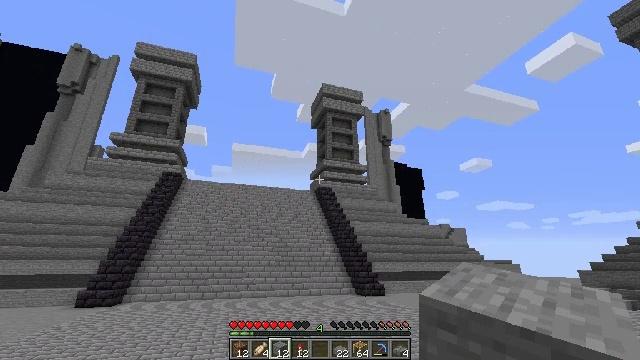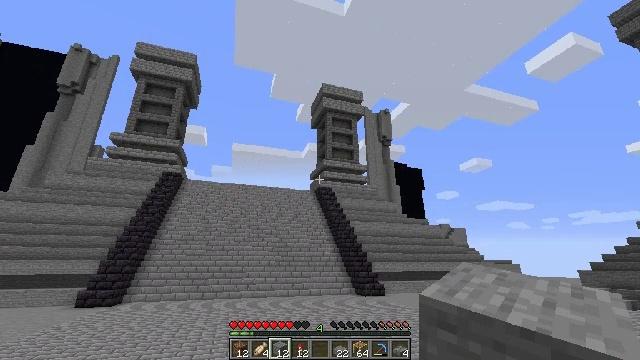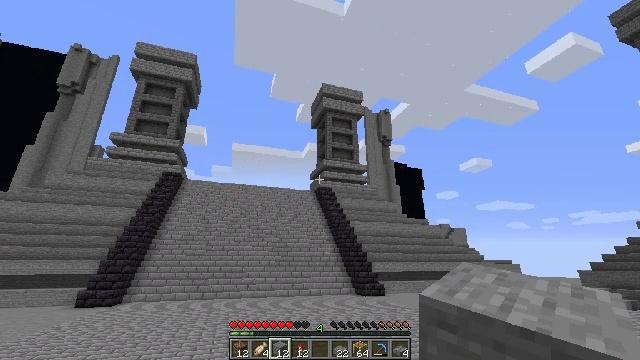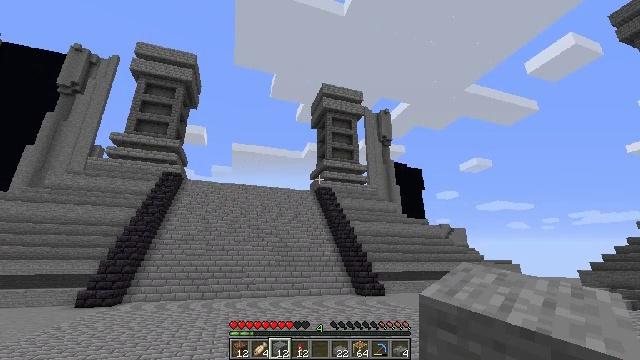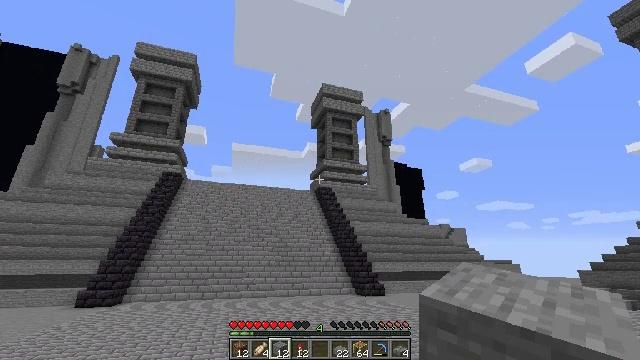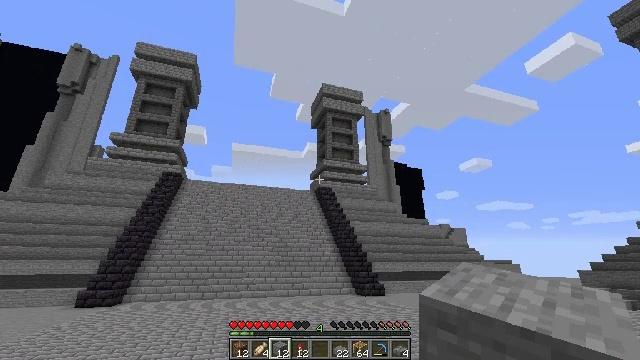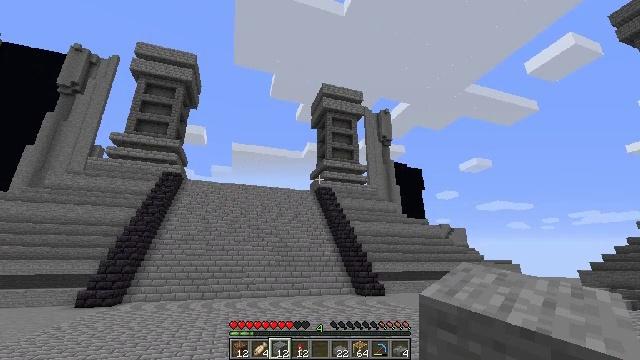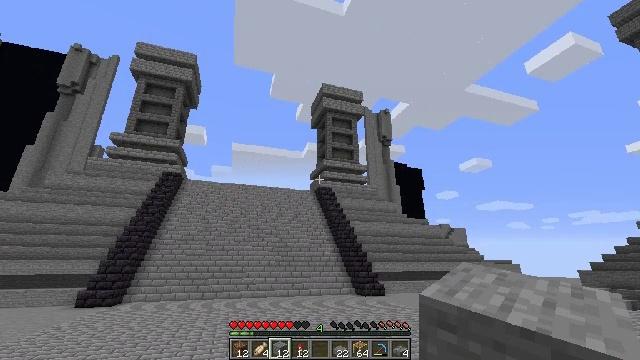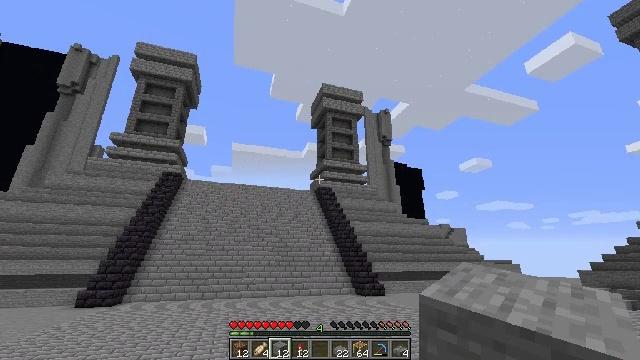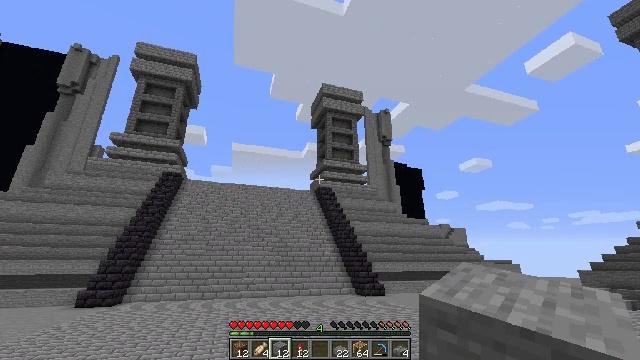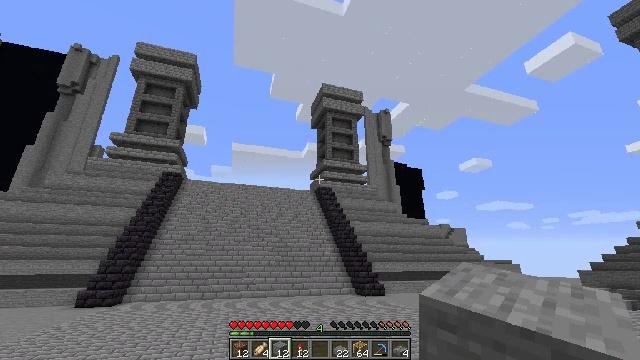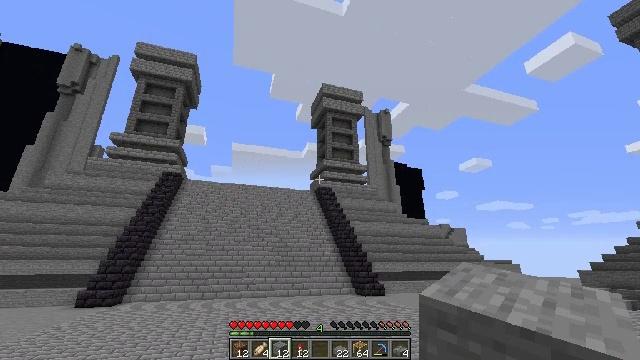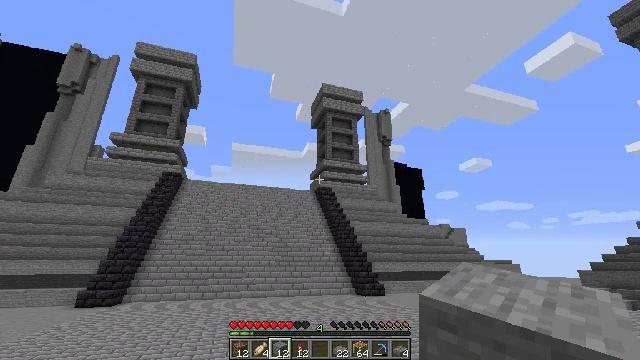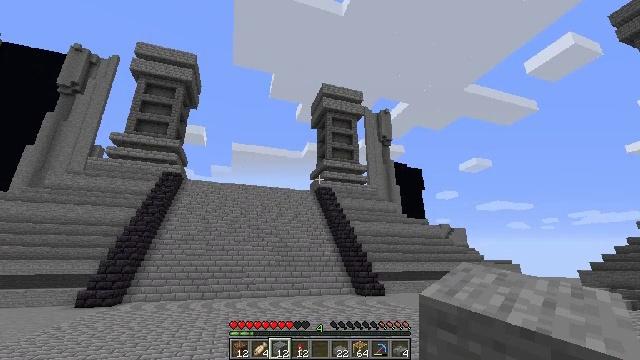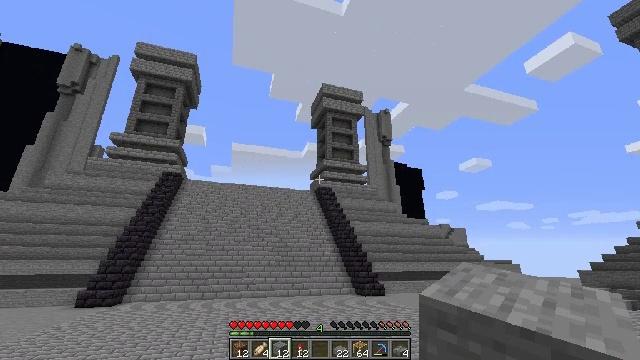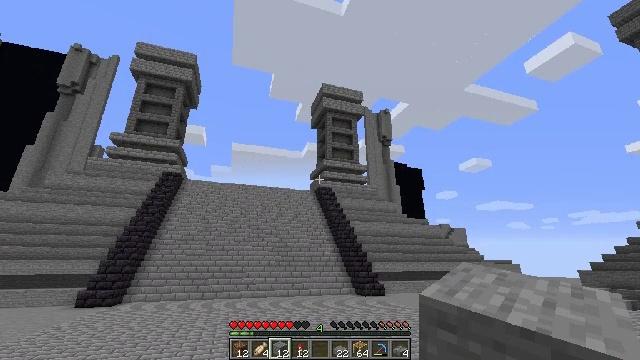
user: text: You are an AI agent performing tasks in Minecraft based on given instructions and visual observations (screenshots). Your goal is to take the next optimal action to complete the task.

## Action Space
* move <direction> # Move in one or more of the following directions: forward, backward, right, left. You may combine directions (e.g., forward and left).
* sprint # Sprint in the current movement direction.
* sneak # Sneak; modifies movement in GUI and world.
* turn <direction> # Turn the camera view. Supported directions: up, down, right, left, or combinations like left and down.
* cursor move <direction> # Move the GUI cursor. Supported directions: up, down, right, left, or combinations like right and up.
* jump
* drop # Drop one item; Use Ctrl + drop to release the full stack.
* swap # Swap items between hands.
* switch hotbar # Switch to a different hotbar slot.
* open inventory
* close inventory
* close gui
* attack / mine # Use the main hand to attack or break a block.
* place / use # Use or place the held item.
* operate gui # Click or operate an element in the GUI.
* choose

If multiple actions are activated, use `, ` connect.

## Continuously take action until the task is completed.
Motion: motion action
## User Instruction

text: Break the shulker box to collect it.
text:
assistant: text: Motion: no_op
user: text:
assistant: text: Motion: no_op
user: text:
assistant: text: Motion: no_op
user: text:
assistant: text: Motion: no_op
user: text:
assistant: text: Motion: no_op
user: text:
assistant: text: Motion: no_op
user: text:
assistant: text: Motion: no_op
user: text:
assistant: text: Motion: no_op
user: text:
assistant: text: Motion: no_op
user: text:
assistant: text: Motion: no_op
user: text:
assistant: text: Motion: no_op
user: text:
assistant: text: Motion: no_op
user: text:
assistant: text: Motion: no_op
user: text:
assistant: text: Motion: no_op
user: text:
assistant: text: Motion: no_op
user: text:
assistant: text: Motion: no_op
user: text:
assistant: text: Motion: no_op
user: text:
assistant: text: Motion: no_op
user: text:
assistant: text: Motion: no_op
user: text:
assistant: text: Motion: no_op
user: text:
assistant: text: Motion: no_op
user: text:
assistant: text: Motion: no_op
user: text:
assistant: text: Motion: no_op
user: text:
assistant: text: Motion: no_op
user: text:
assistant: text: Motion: no_op
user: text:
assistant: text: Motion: no_op
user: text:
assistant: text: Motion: no_op
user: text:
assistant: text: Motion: no_op
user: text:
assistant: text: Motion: no_op
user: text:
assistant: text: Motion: no_op